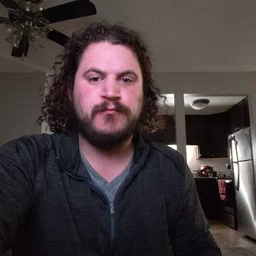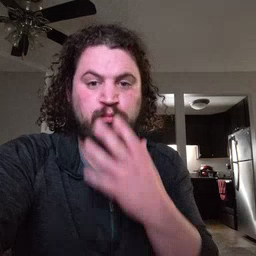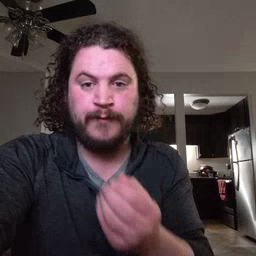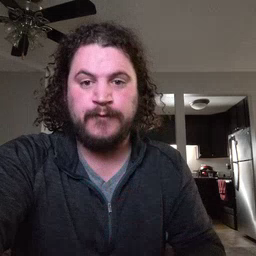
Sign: wolf